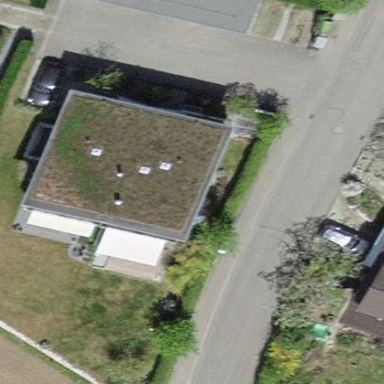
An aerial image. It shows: Residential building.